Interaction volume radius: 5 \u00c5
Interaction volume height: 20 \u00c5
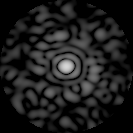
Disorder parameter: 0.8104